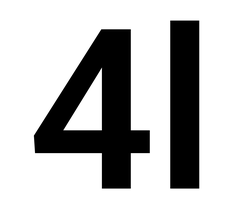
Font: Roboto_SemiBold